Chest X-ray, PA view. Patient: 46 years old, sex M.
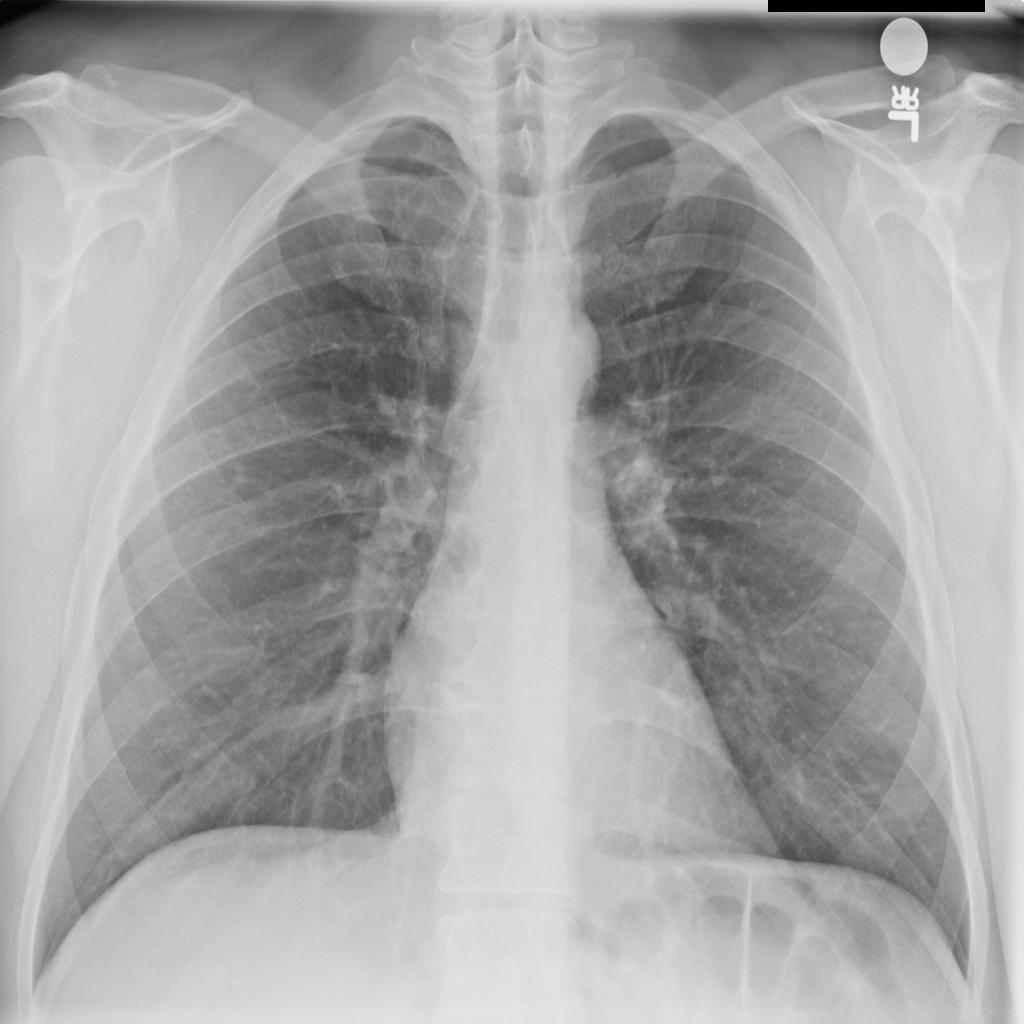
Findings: No Finding